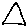
Label: triangle